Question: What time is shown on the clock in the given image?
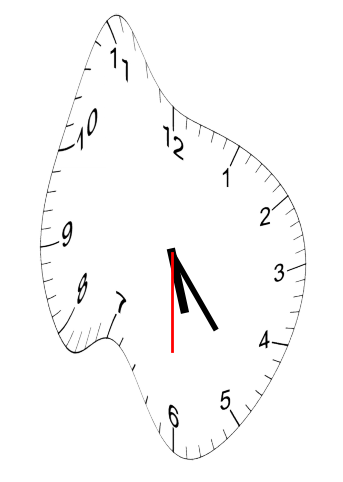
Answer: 05:23:30